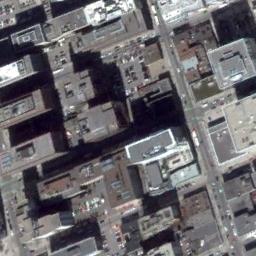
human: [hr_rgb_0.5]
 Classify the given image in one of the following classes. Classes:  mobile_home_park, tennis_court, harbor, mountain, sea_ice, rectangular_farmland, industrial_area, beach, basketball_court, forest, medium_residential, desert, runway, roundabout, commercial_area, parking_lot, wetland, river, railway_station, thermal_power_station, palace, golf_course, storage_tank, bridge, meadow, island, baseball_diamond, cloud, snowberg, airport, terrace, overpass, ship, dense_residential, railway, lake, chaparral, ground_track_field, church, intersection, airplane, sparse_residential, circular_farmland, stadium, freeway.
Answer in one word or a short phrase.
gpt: commercial_area